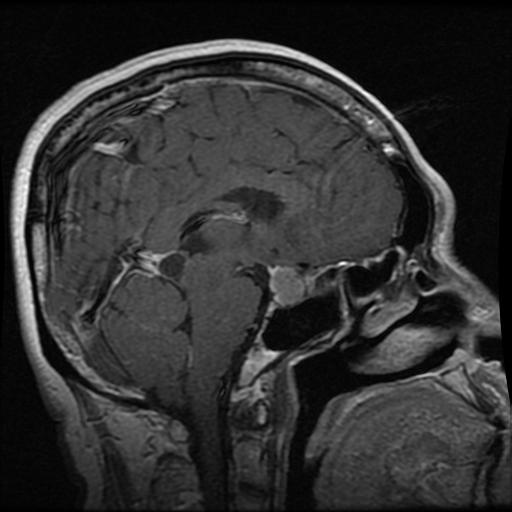
Label: pituitary